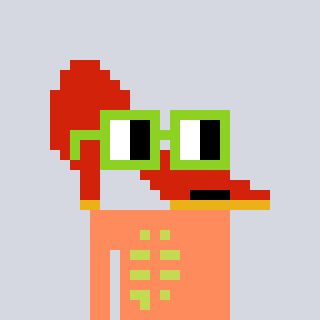
a pixel art character with square light green glasses, a highheel-shaped head and a peachy-colored body on a cool background